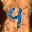
Label: 4